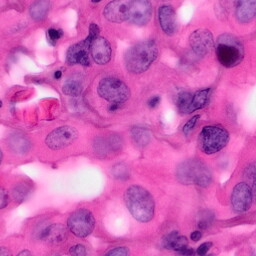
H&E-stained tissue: Pancreatic